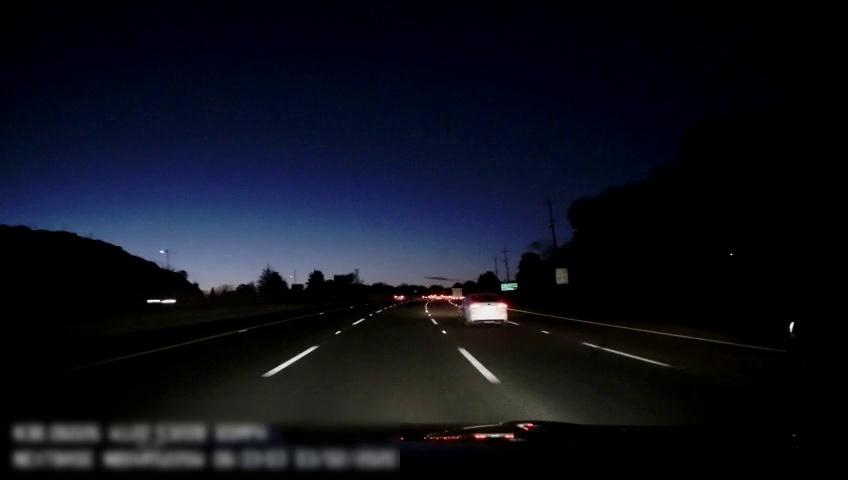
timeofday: Night
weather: Other
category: Drivable Space
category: Vehicles | Car
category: Vehicles | SUV
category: Vehicles | Car
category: Vehicles | Other LV
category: Lanes | Alternate Lane
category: Lanes | Current Lane
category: Lanes | Current Lane
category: Lanes | Alternate Lane
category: Lanes | Alternate Lane
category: Traffic | Signs
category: Traffic | Signs